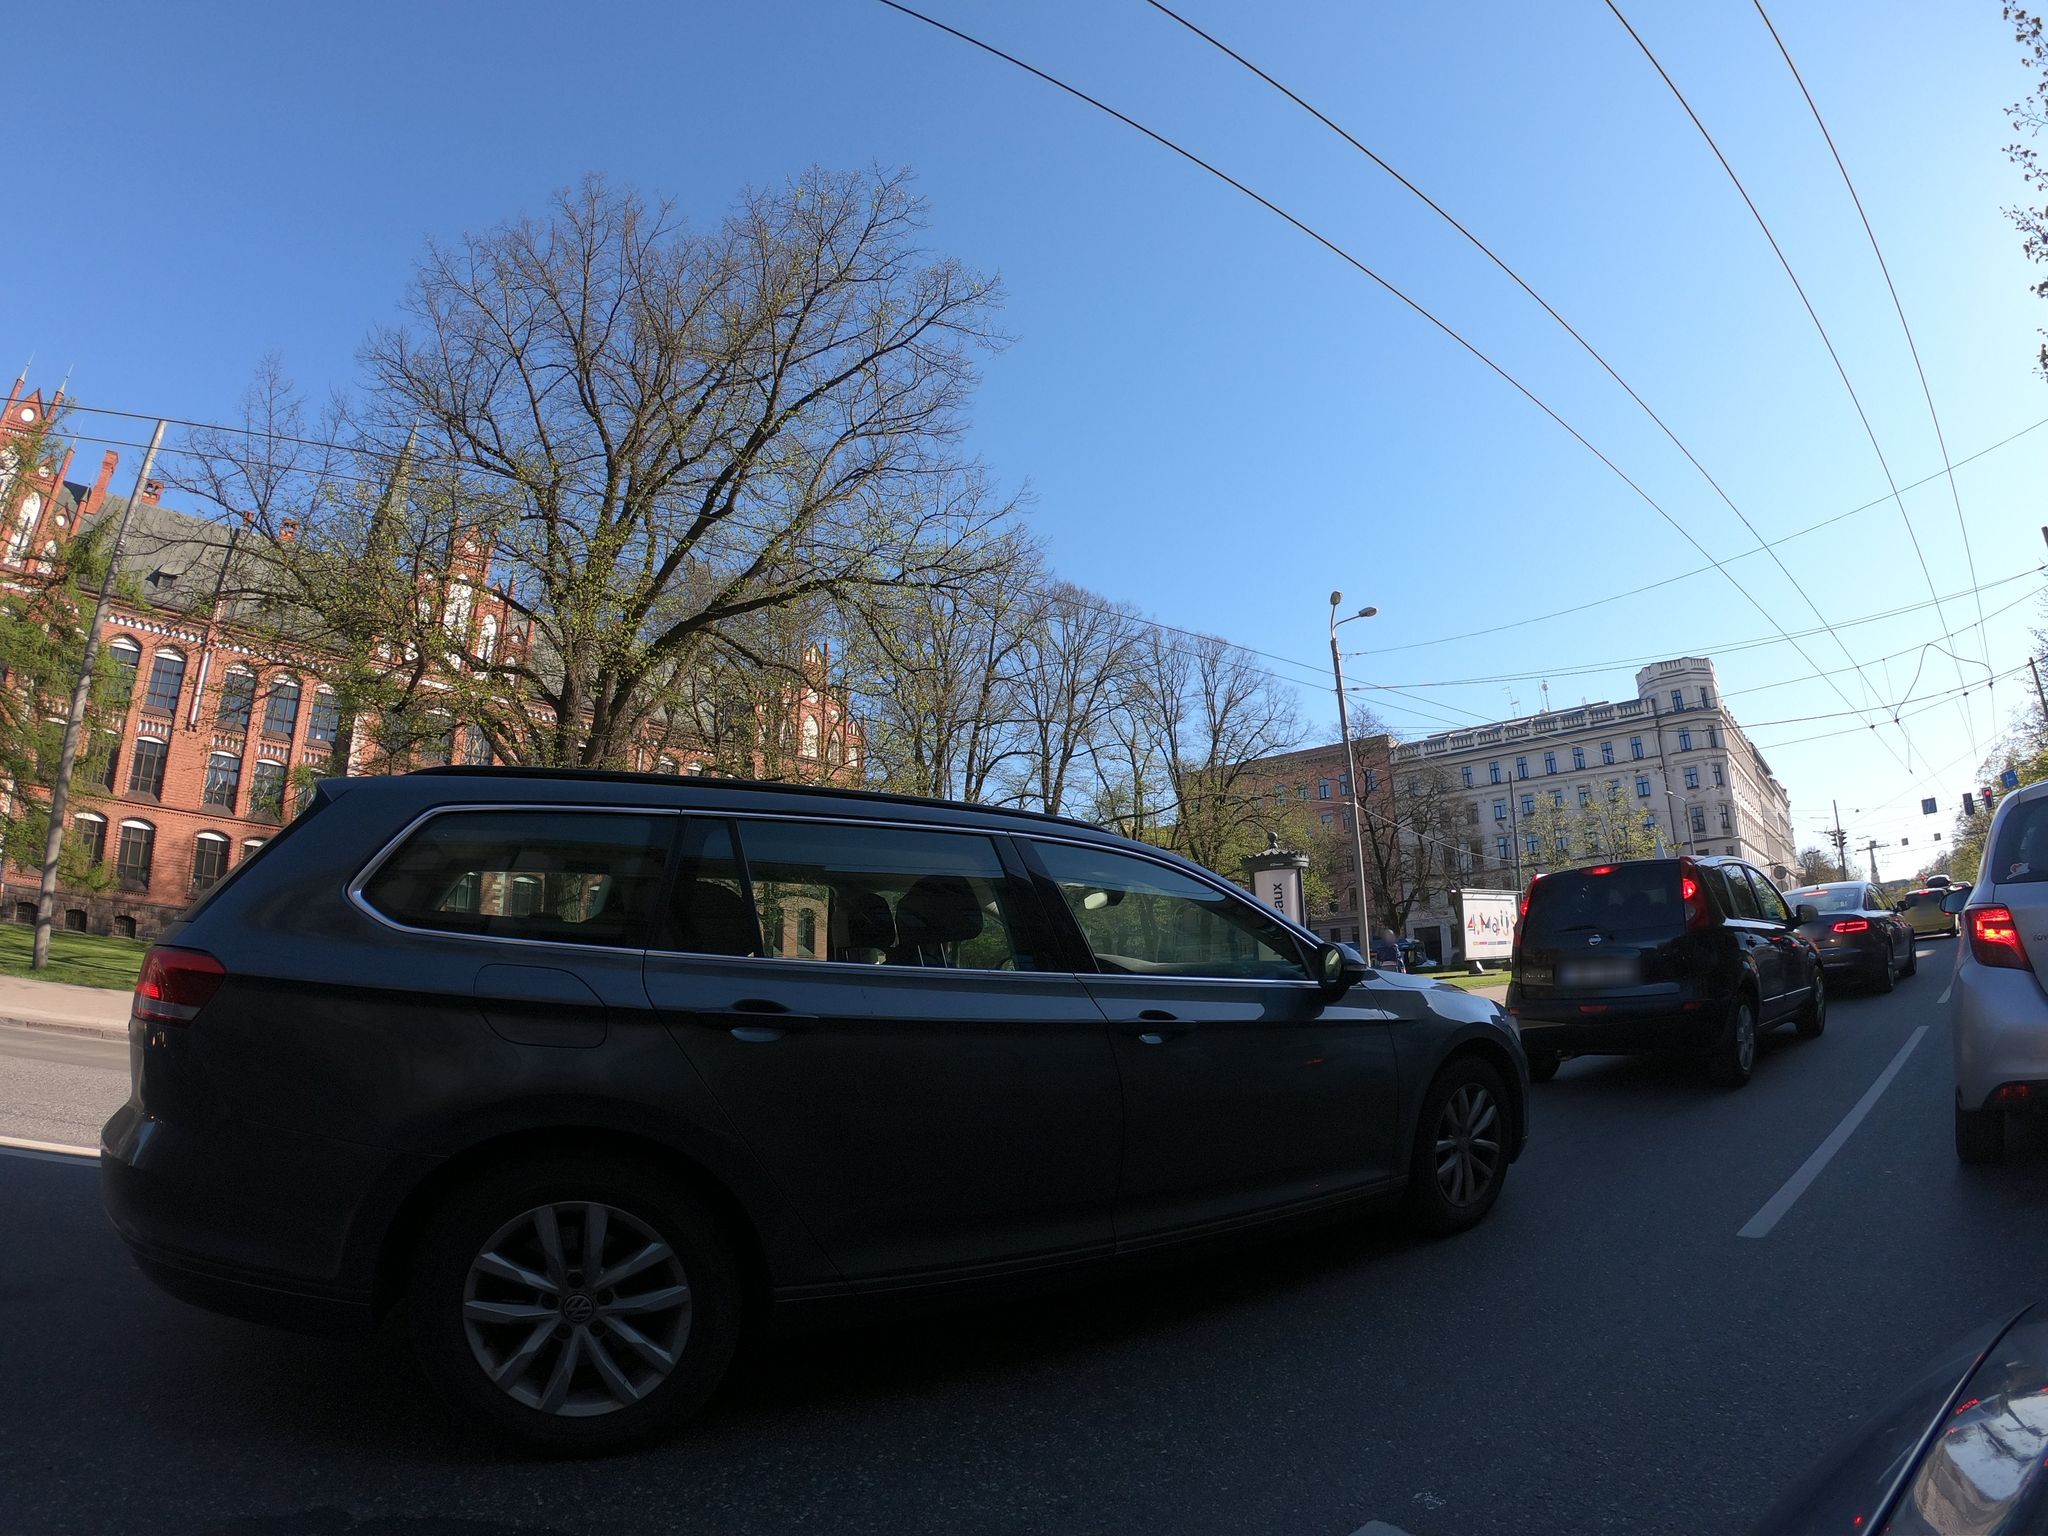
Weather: clear
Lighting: day
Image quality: good
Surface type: driving surface
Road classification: footway
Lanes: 4
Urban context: urban centre
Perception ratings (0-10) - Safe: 5.53, Lively: 8.69, Beautiful: 6.66, Boring: 2.81, Depressing: 1.46, Wealthy: 6.14